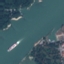
Label: River